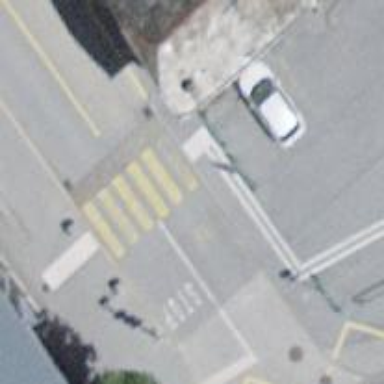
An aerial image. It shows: Uncontrolled zebra crossing on the road.